Question: I have the following arrangement via flexbox with flex-wrap and elements able to stretch using flex-grow:

Each item has a margin on all sides. This is to separate the items from each other, but the side effect is the whole block has margins which I'd like to collapse. It could be done with rules like 'nth-child(-n+3) { margin-top: 0; }' but because the container size could vary, there could be any number of items per row and any number of rows. So I'm wondering if flex-box has any way to collapse the outer margins in a setup like this, while retaining the margins between items.
<URL>
The HTML is simply 6 items inside a container.
The CSS (Sass) is as follows:
'''
.container
display: flex
flex-wrap: wrap
background: #eef
align-items: stretch
.item
flex-grow: 1
margin: 1em
border: 1px solid black
padding: 1em
min-width: 6em
'''
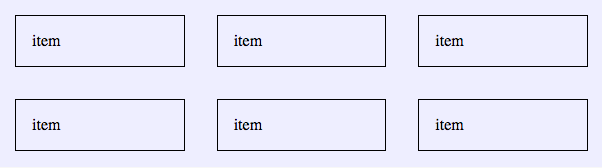
Answer: It's a bit of a hack, but you can add a negative margin on the flex container to cancel out the items' margins along the edges, and then move its "background" styling to a parent wrapper-element.
<URL>
Updated CSS (SASS):
'''
.wrapper
background: #eef
border: 1px solid darkgray
.container
display: flex
flex-wrap: wrap
margin: -1em
.item
flex-grow: 1
margin: 1em
border: 1px solid black
padding: 1em
min-width: 6em
'''